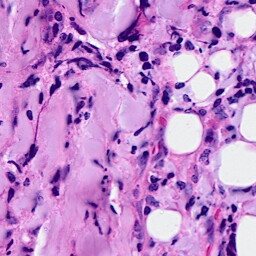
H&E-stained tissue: Breast